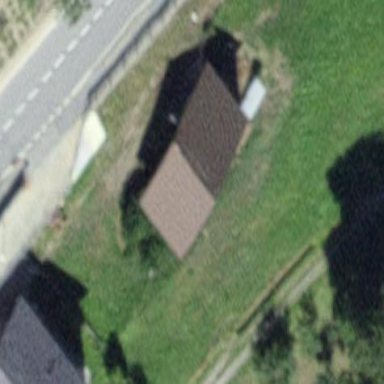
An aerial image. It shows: Detached building.